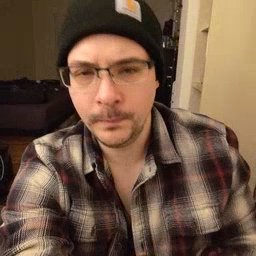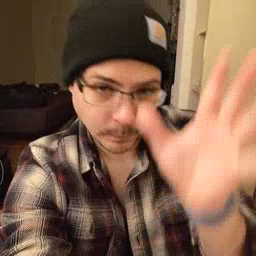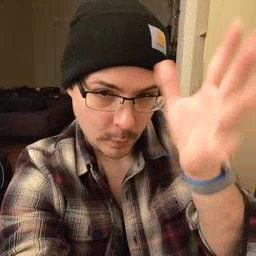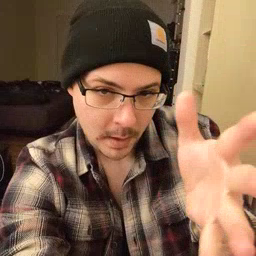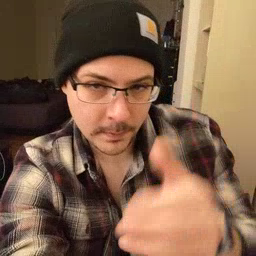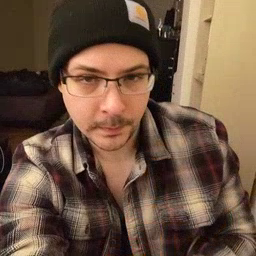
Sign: grandpa